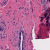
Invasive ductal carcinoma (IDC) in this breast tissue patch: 0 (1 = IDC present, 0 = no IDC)